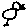
Label: bird